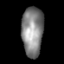
Tissue: lung
Cell type: Others
Senescence score: 0.2271
Nuclear area (px): 1043
Mean DAPI intensity: 133.401